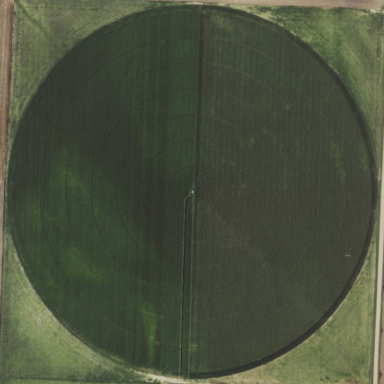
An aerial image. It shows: Farmland with center pivot irrigation system.